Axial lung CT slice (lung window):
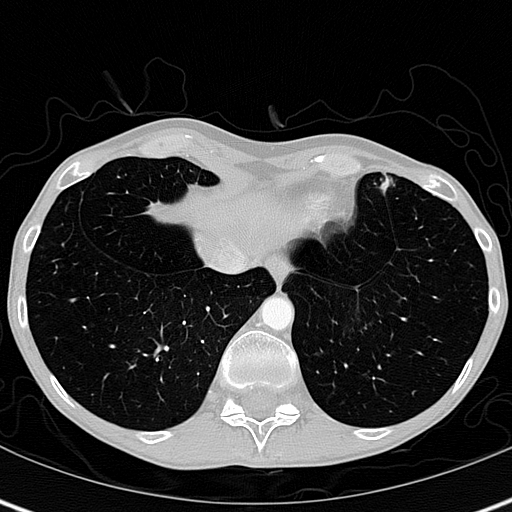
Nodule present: no